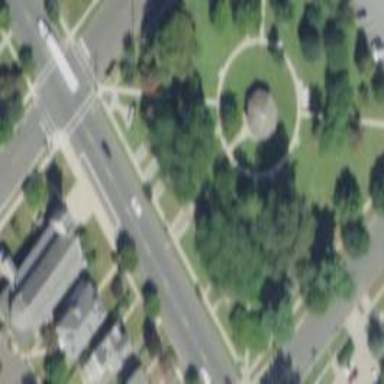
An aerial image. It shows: Memorial site with historic significance.